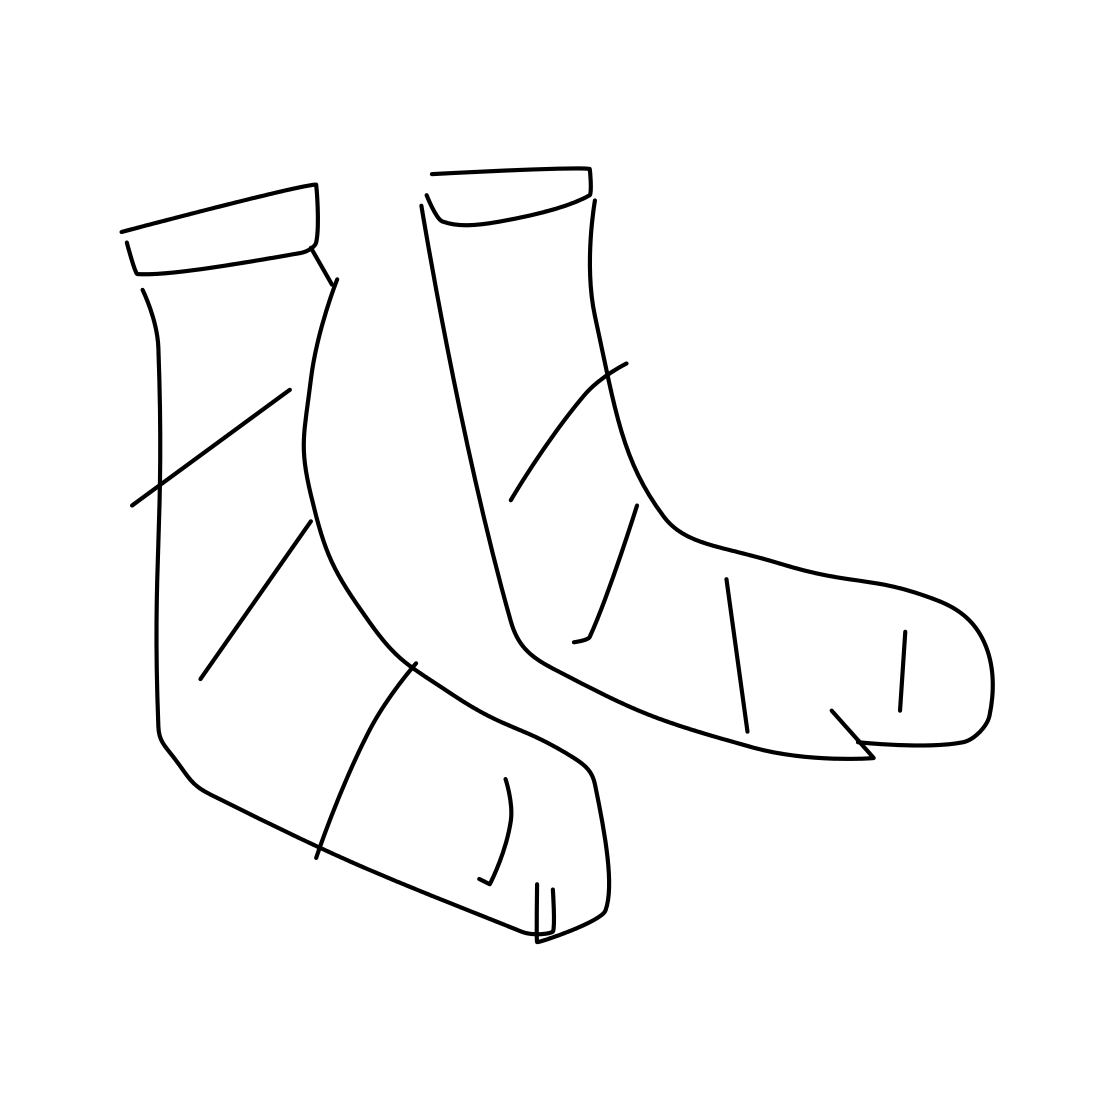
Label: socks